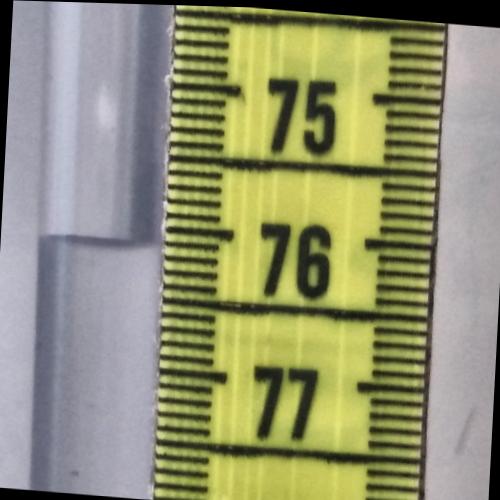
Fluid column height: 76.1 cm